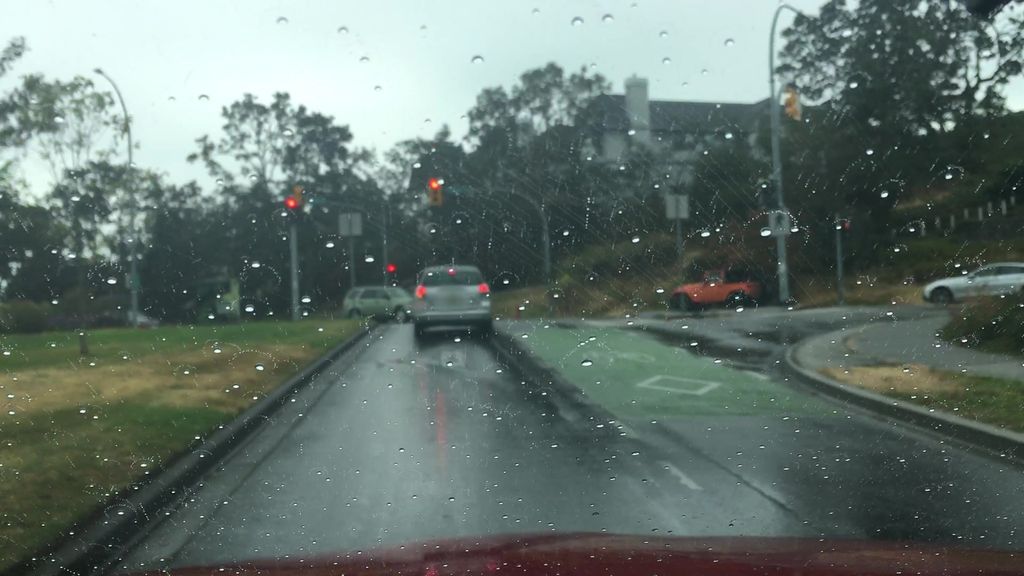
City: victoria